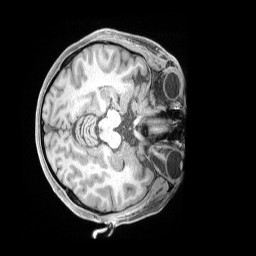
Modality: T1w
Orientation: axial
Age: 33
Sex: female
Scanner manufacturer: siemens
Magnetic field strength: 3 T
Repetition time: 2 s
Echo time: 0.00211 s